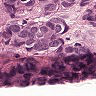
Metastatic tissue present: yes